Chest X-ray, PA view. Patient: 44 years old, sex M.
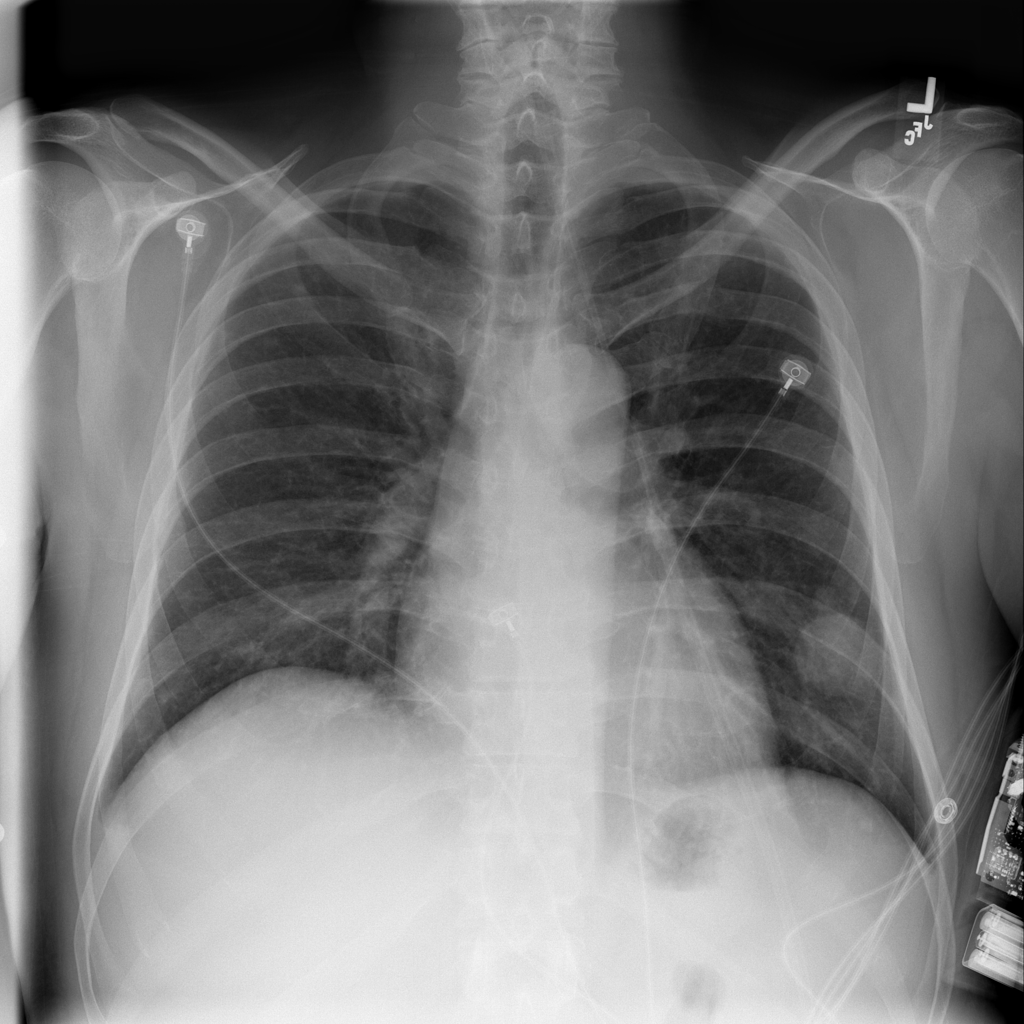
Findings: No Finding